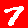
Digit: 7